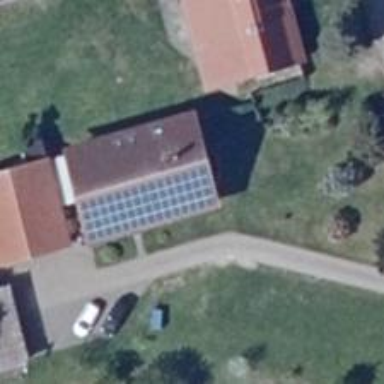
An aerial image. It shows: Solar photovoltaic panel generating electricity through small installation.